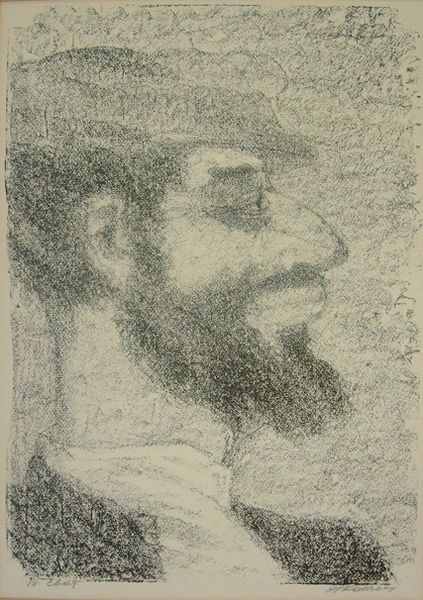
Titel: The Marriage Broker, The Marriage Broker
Künstler: Anatolii Kaplan
Standort: Amherst (Massachusetts, USA)
Institution: Mead Art Museum, Amherst College
Schlagwörter: hat, red, white, black, collar, face, grey, hair, nez, nose, portrait, profile, man, sky, ear, head, eyes, male, suit, side, drawing, paper, black and white, frame, look, dots, chin, coat, mouth, scarf, caricature, line, sketch, beard, jacket, human, neck, study, pencil, eye, lines, jewish, lip, lips, charcoal, crayon, blurred, shirt, eyebrow, impression, mustache, moustache, unfinished, right, charicature, big nose, blur, beret, tolouse, infinito, large nose, charcohl, mugshot, pencil sketch, cochasian, caucasian, side face, pencin, creases, nape, blurring